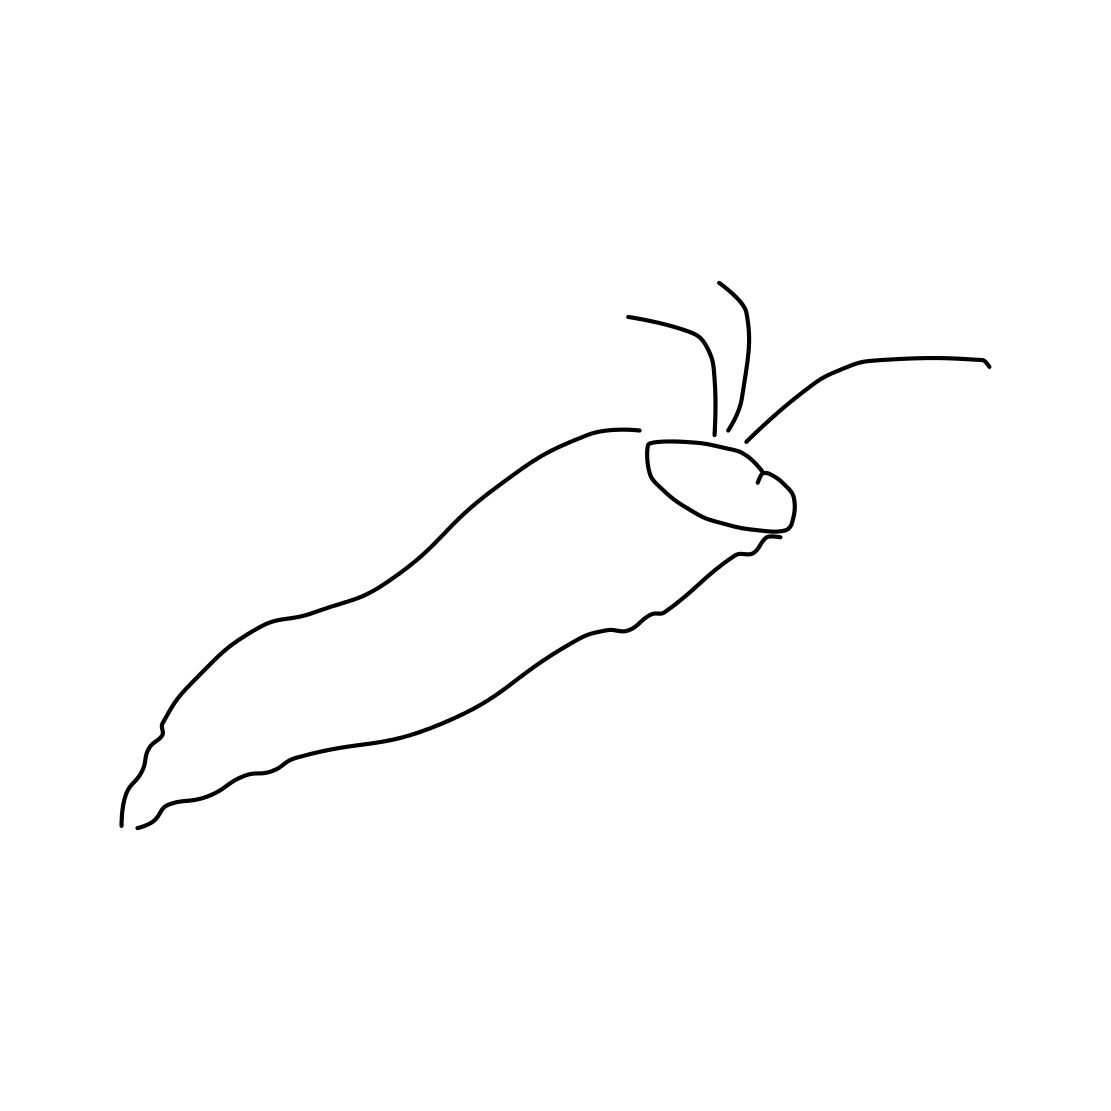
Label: carrot